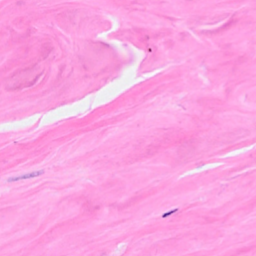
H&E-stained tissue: Breast